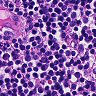
Metastatic tissue present: no